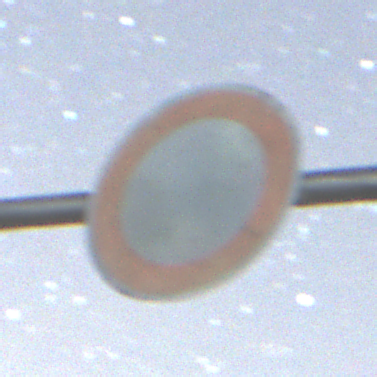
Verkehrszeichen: VerbotFahrzeugeAllerArt
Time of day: Night
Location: Outdoor (Nature)
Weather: Clear
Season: NotSpecified
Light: Natural